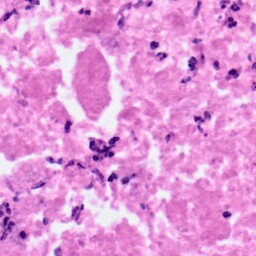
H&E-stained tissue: Pancreatic